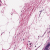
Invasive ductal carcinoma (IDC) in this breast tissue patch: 0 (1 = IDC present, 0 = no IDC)